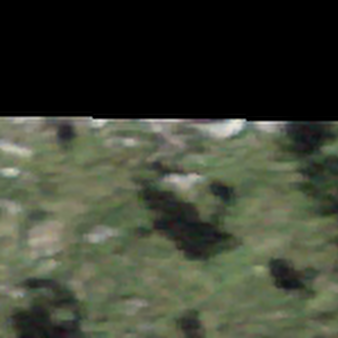
Label: other